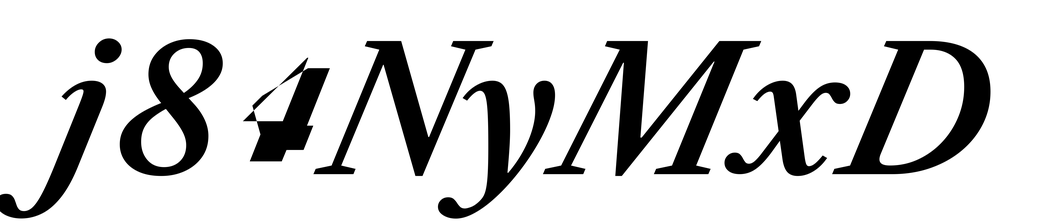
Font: LibreCaslonText-Italic_SemiBold_Italic